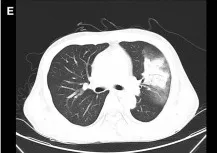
Abdominal and chest computed tomography (CT) scans before and after mucor infection. (E) A chest CT showed consolidation of the left upper lobe with a ground-glass density shadow, multiple nodules in both lungs on 52 days.
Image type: radiology (ct)